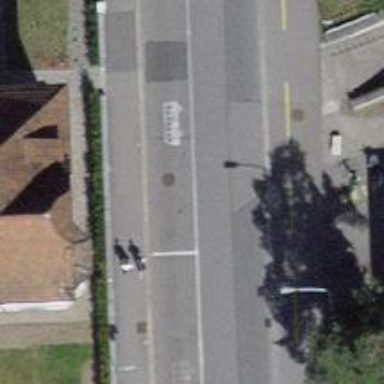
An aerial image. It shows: Primary road with asphalt surface. There is separate sidewalk.